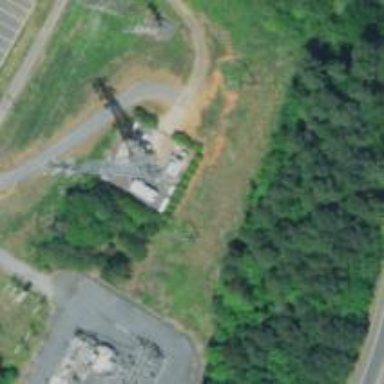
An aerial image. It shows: Mast tower used for communication.